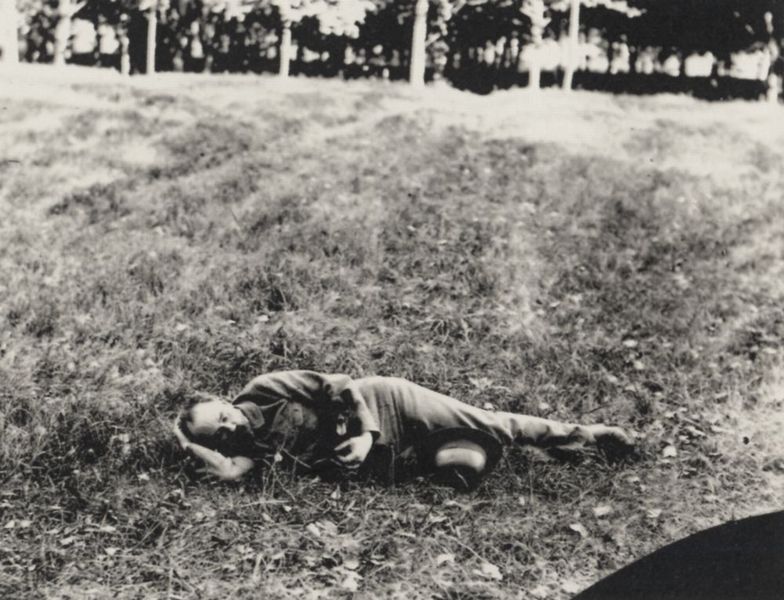
Titel: Zola mit Pinpin im Gras
Künstler: Francois Emile Zola
Schlagwörter: baum, berg, blätter, dunkel, hand, himmel, kopf, laub, mann, schatten, schlaf, weiß, baumstämme, bäume, landschaft, daumen, ellbogen, finger, grau, haar, hell, hintergrund, hut, hüte, licht, nase, schwarz, stirn, vordergrund, gras, hund, rasen, tier, wiese, ball, bart, hemd, hose, mütze, mützen, arm, arme, augen, falten, halten, tod, bild, bildnis, hände, schauen, baumstamm, erde, feld, hügel, natur, stamm, weite, sonne, haare, gebeugt, wald, arbeit, rund, beine, kopfbedeckung, löwenzahn, bein, ruhe, liegen, ruhen, schlafen, schlafend, russland, fläche, kahl, klein, herbst, rast, krieg, stämme, glatze, knie, liegend, freude, grass, waldrand, foto, fotografie, photographie, belichtung, dunkelgrau, lichtung, barfuß, schwarz-weiss, soldat, helm, photo, entspannt, jäger, hellgrau, angewinkelt, wanderer, zunge, aufgestützt, privat, leigen, fotographie, ausruhen, liegt, schlafender, weise, wanderung, russisch, erholung, dösen, liegender, ruhepause, gestütze, fotogrfie, entspannen, erholen, erquickend, hlaten, mittagspause, landstreicher, vagabund, clochard, glasnegativ, amm, kleiner hund, bäume im hintergrund, fotografeie, baumn, liegend sepia, pintscher